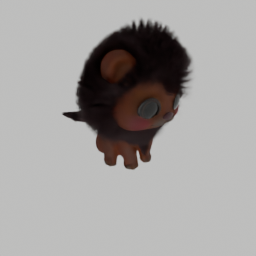
Label: animals